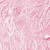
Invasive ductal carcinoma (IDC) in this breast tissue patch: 0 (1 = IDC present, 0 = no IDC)